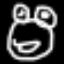
Label: frog